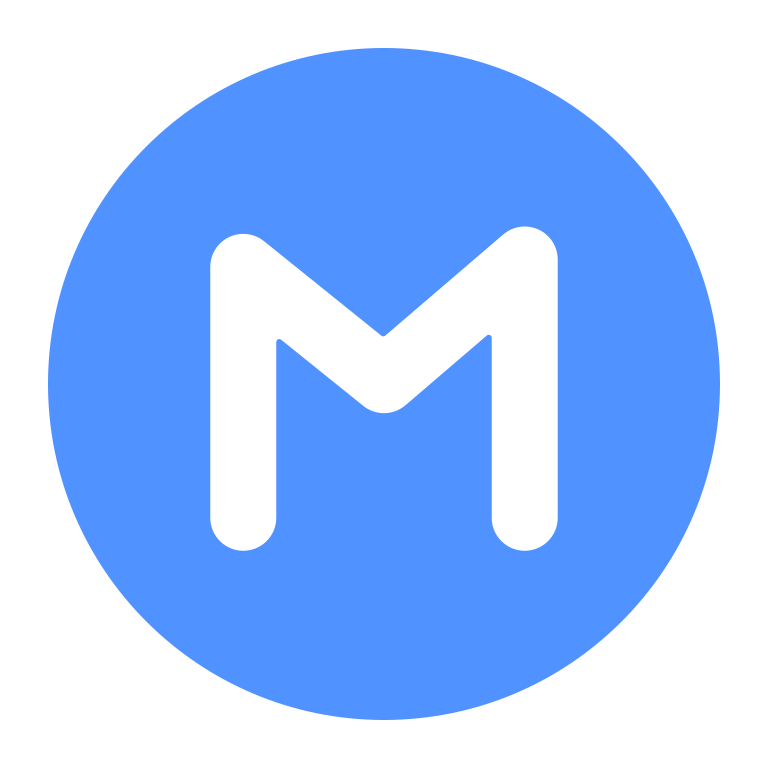
circled m flat